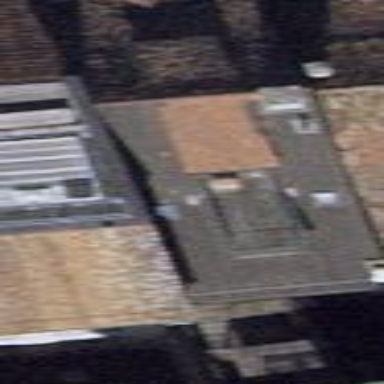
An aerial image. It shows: Gabled roof across building with apartments.